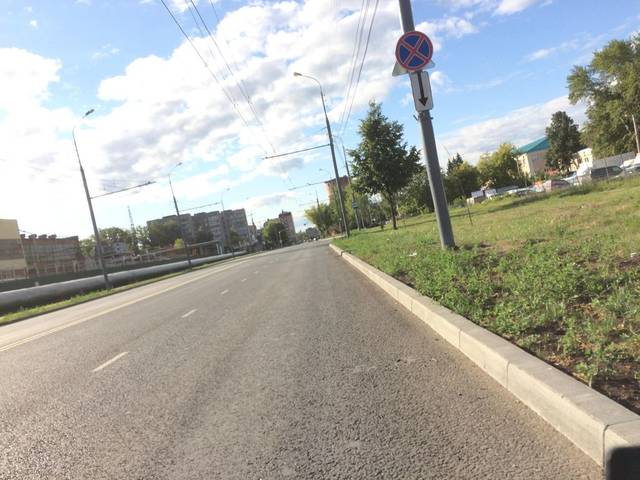
Region: Russia
Coordinates: 56.632, 47.87